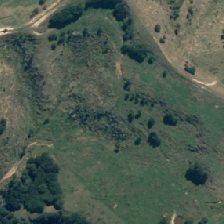
Land cover: manuka_kanuka